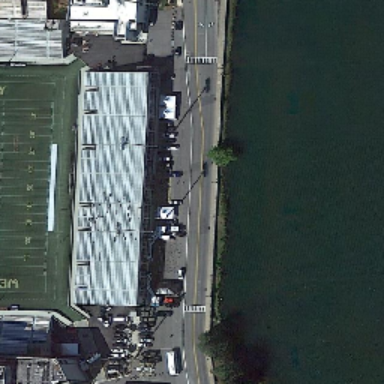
Several cars were parked on the road on the bank of the green pond .